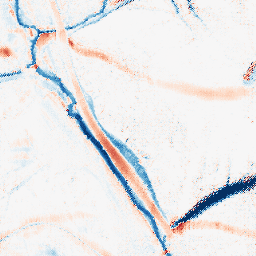
Category: morphological
Decomposition family: morphological_ellipse
Decomposition parameters: operation: average
width: 20
height: 10
Upsampling method: regularized
Upsampling parameters: scale: 4
lambda_reg: 0.1
Upsampling scale: 4